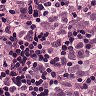
Metastatic tissue present: yes